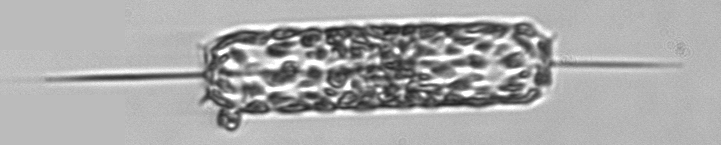
Label: Ditylum_brightwellii